Question: I want to make a custom List View having Two TextViews and a radio Button in a single row. And on listitem click the radio button state should be toggle. I cannot use Simple Adapter here.
I have already asked that question <URL> but don't find any satisfactory solution.
What I am currently doing is I am using simple_list_item_single_choice and putting data of both TextViews in a single one separated by some white spaces. But here it is getting worse (shown in the image below).

What I want is to fix the location of size and price and make list view as single choice.
XML Layout for the list can be something like:
'''
**<?xml version="1.0" encoding="utf-8"?>
<LinearLayout xmlns:android="http://schemas.android.com/apk/res/android"
android:id="@+id/layout"
android:layout_width="fill_parent"
android:layout_height="wrap_content"
android:gravity="center_horizontal"
android:orientation="horizontal" >
<TextView
android:id="@+id/tv_size"
android:layout_width="wrap_content"
android:layout_height="wrap_content"
android:text="TextView"
android:textSize="15sp"
android:width="200dp" />
<TextView
android:id="@+id/tv_price"
android:layout_width="wrap_content"
android:layout_height="wrap_content"
android:text="TextView"
android:textSize="15sp"
android:width="70dp" />
<RadioButton
android:id="@+id/radioButton"
android:layout_width="wrap_content"
android:layout_height="wrap_content" />
</LinearLayout>**
'''
How to make custom adapter for that?
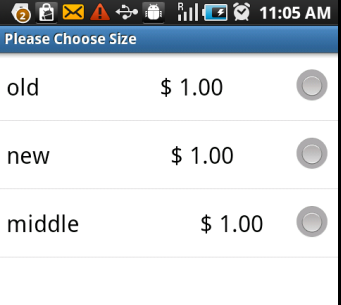
Answer: I've been searching for an answer to this problem all morning, and the most useful thing I've found so far is <URL>.
While I haven't implemented the solution it suggests yet, it sounds like it's on the right track.
Basically, the single-choice 'ListView' expects the widgets you provide it with to implement the 'Checkable' interface. 'LinearLayout' and others don't. So you need to create a custom layout that inherits 'LinearLayout' (or whatever layout you want to use for your items) and implements the necessary interface.